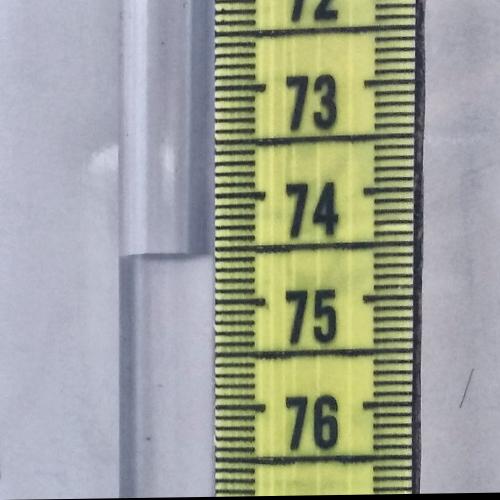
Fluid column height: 74.6 cm